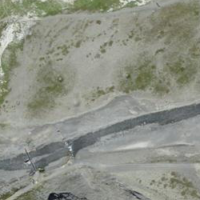
EUNIS habitat code: 48
Species observed at this site:
Silene acaulis